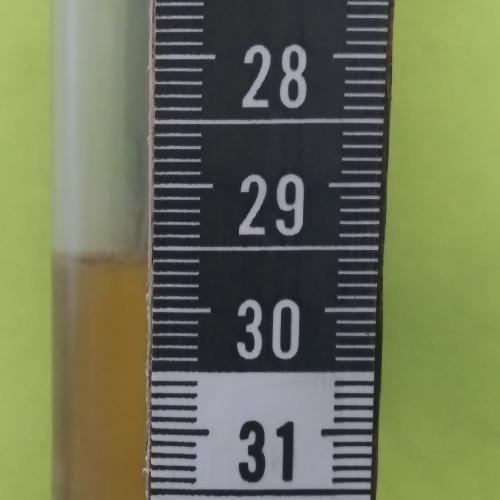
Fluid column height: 29.6 cm